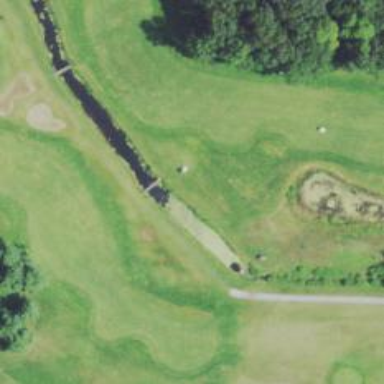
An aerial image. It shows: Path bridge over golf course.